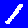
Digit: 1